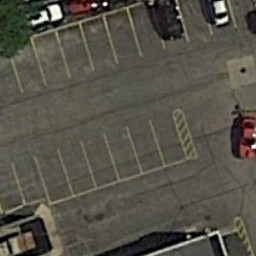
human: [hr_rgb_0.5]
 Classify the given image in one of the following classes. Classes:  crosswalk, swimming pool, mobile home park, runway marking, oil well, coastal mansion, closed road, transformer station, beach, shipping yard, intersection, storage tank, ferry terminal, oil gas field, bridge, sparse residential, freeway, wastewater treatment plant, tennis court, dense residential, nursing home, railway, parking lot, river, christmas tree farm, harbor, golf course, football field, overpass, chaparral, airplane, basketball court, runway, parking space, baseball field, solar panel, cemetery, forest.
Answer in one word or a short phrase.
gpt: parking space